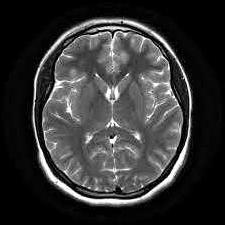
Label: notumor